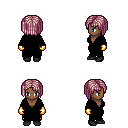
a pixel art fantasy rpg character, female body template, human, dark skin, black robe, gold greaves, white blonde pageboy hairstyle, gold gloves, black shoes, four views (front, back, left, right), 2x2 character sprite sheet, small pixel art, hard edges, no anti-aliasing